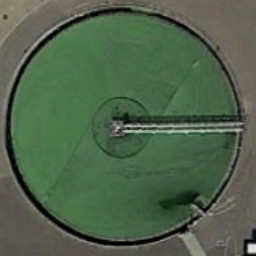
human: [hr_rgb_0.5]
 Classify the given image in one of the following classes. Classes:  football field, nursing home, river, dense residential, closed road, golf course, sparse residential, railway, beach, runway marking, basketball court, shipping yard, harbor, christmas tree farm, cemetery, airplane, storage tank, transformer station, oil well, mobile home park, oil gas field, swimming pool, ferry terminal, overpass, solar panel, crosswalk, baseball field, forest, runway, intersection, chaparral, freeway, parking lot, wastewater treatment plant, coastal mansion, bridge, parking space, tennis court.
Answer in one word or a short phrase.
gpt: wastewater treatment plant